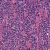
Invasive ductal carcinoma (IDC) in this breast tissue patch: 1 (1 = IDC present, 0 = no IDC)